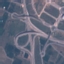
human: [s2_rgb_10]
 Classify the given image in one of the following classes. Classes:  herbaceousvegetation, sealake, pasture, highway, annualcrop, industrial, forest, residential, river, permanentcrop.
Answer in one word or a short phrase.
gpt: Highway